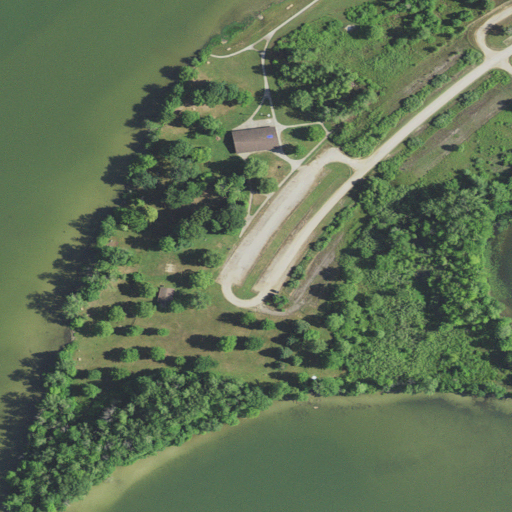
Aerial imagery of cape in Michigan named Murphys Point containing open water, woody wetlands, cultivated crops, low intensity development, medium intensity development, pasture, herbaceous wetlands, open development, and barren land